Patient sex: M
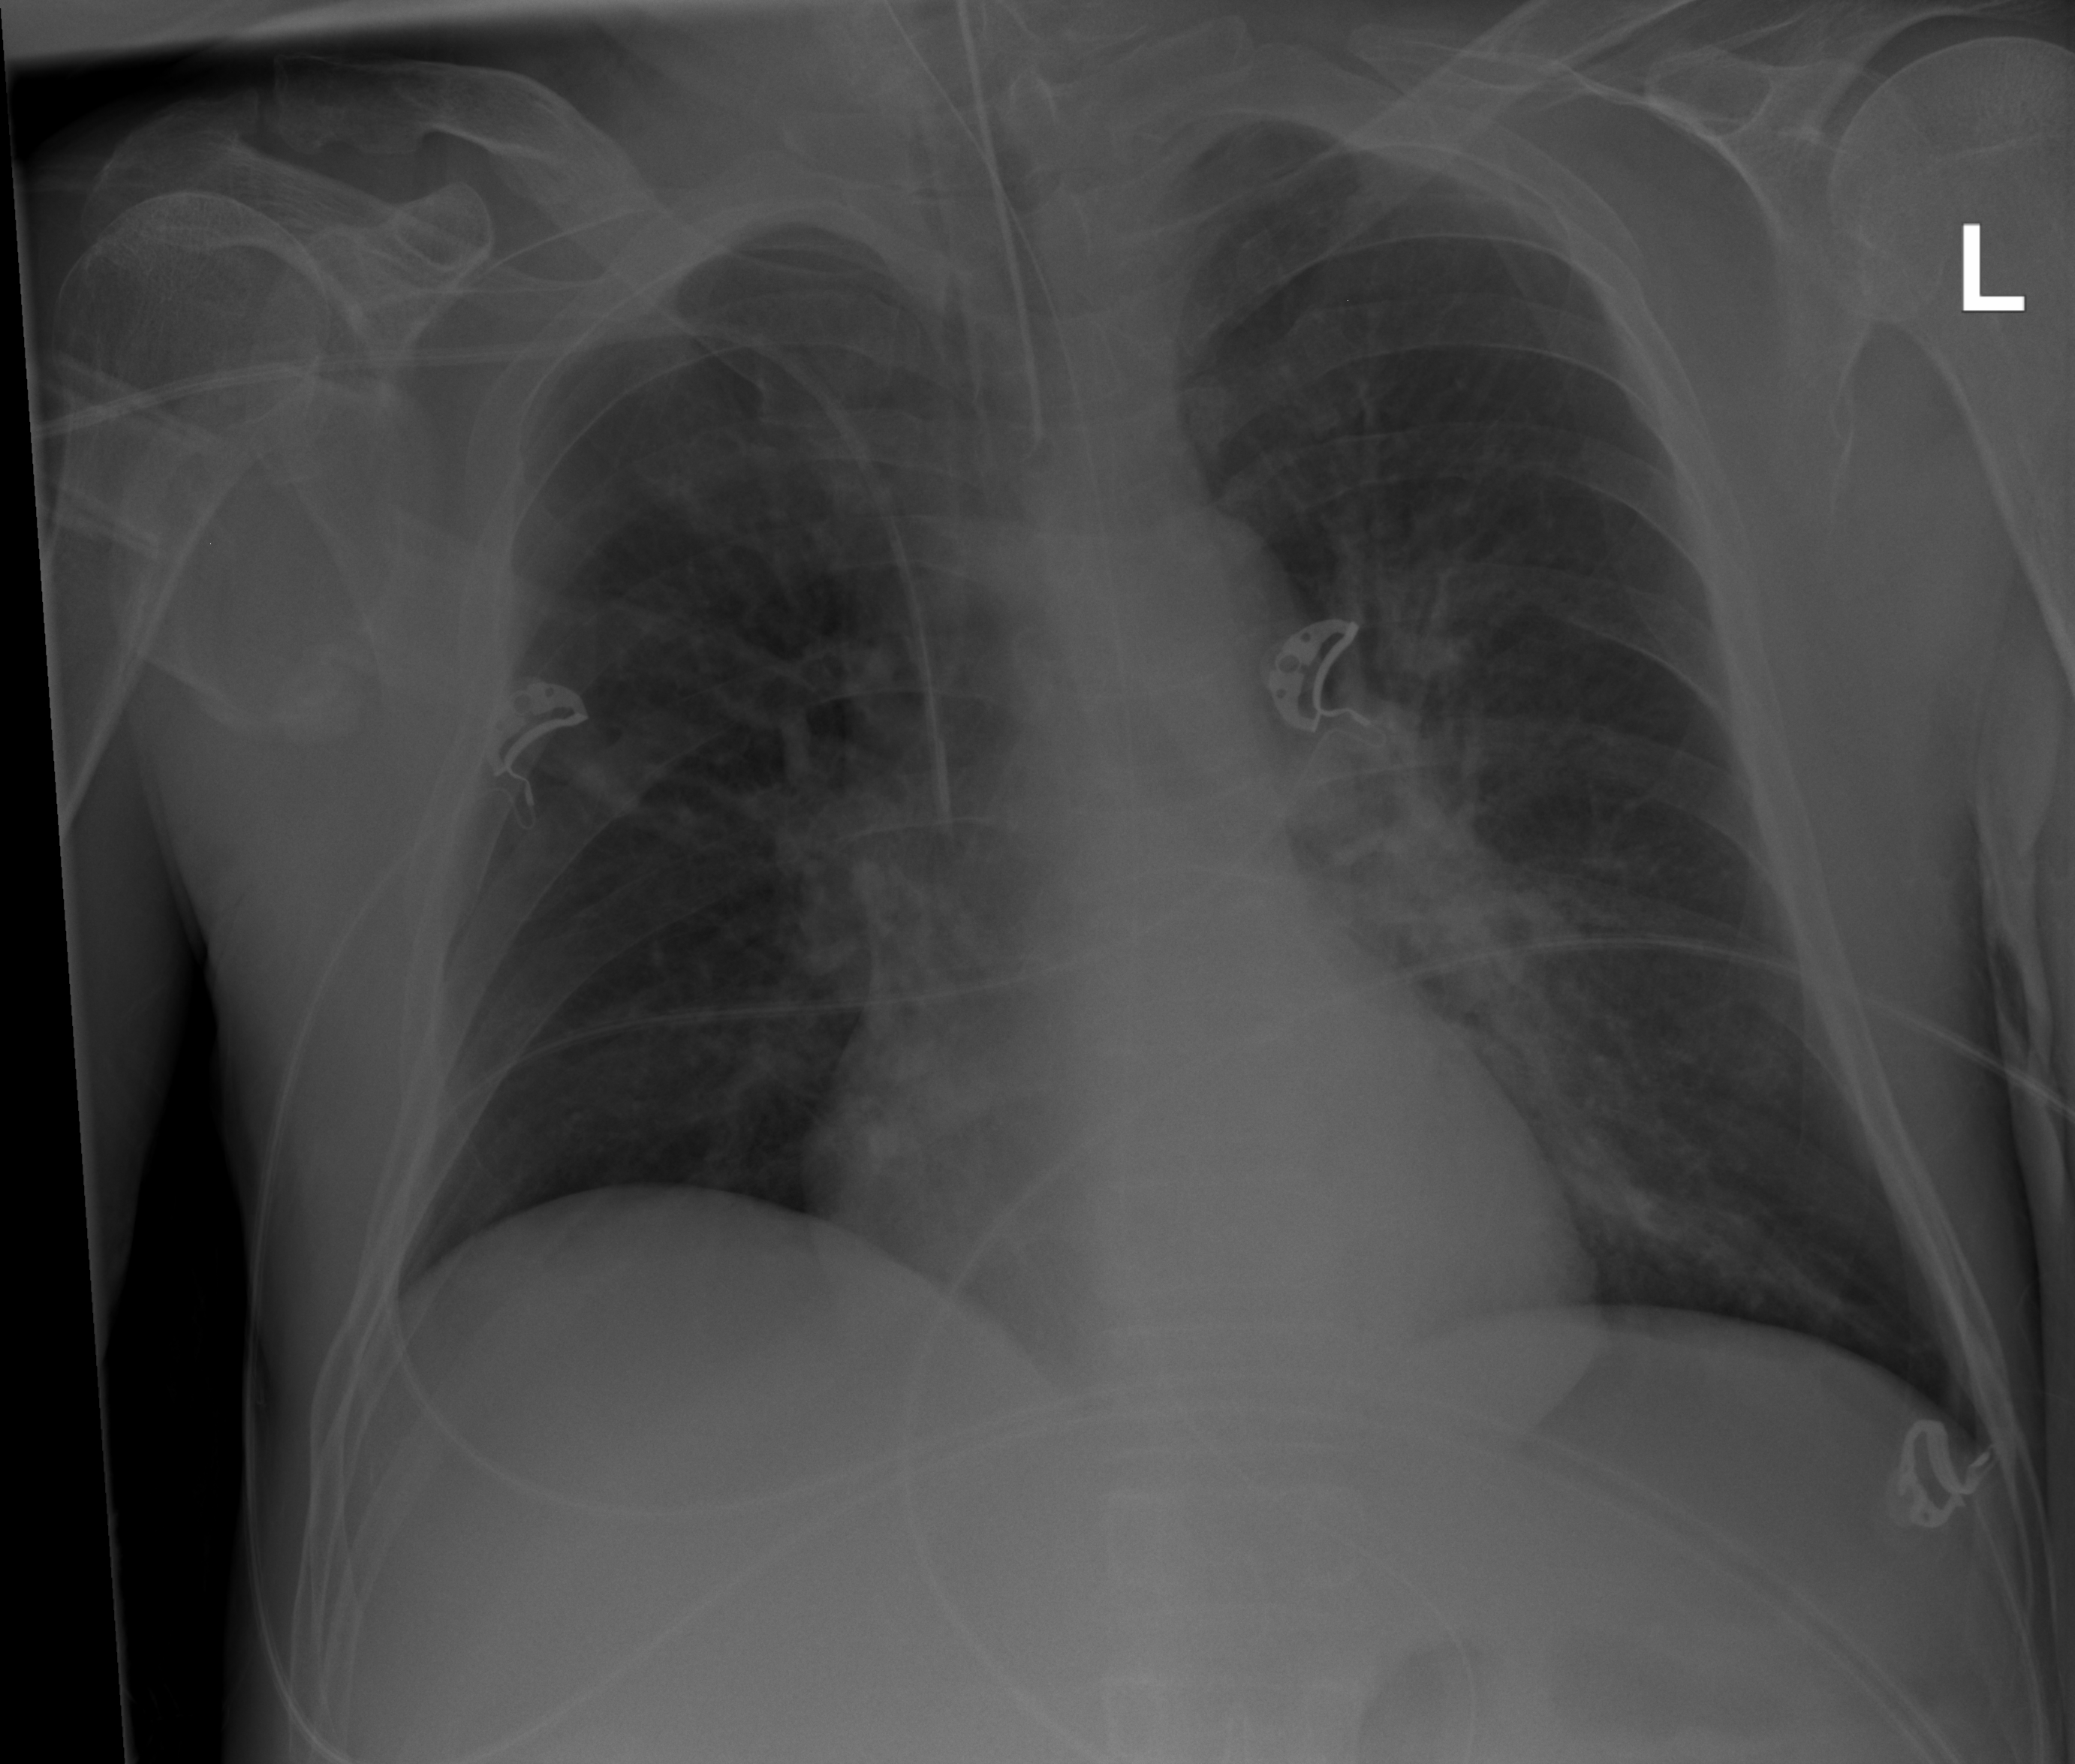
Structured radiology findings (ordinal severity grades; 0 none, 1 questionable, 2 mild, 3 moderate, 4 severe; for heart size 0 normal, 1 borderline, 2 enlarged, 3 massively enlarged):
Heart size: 0
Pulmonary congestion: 0
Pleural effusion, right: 0
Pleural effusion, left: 0
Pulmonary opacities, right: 0
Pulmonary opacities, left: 2
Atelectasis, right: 0
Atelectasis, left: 0